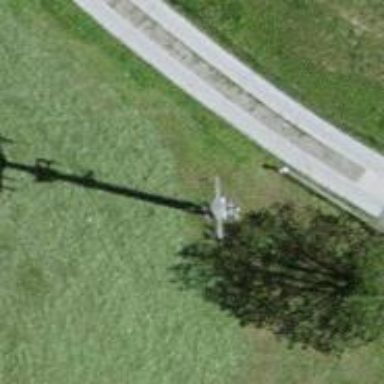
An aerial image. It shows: Concrete power pole.